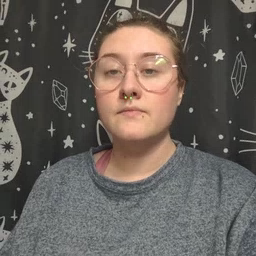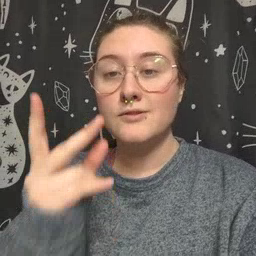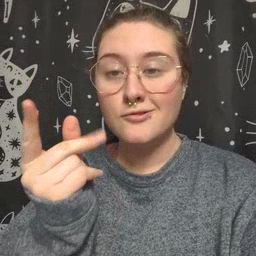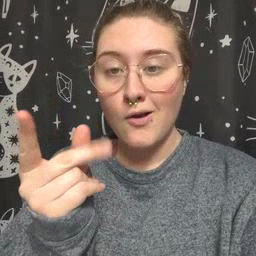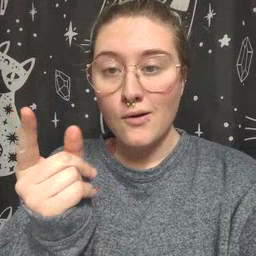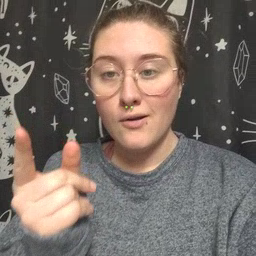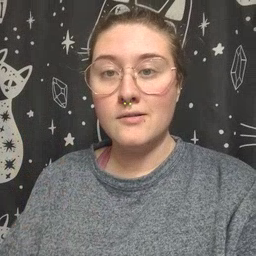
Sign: dog